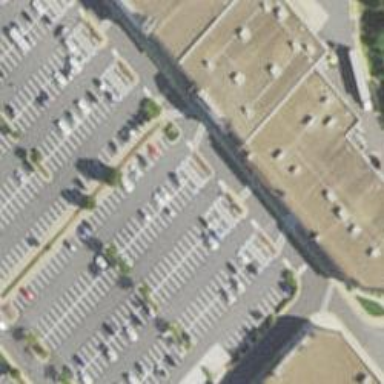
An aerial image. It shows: Parking space is available.